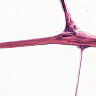
Metastatic tissue present: no